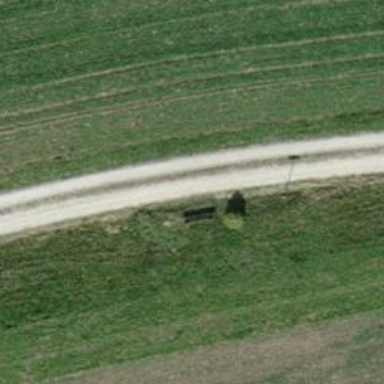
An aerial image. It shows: Bench for seating.